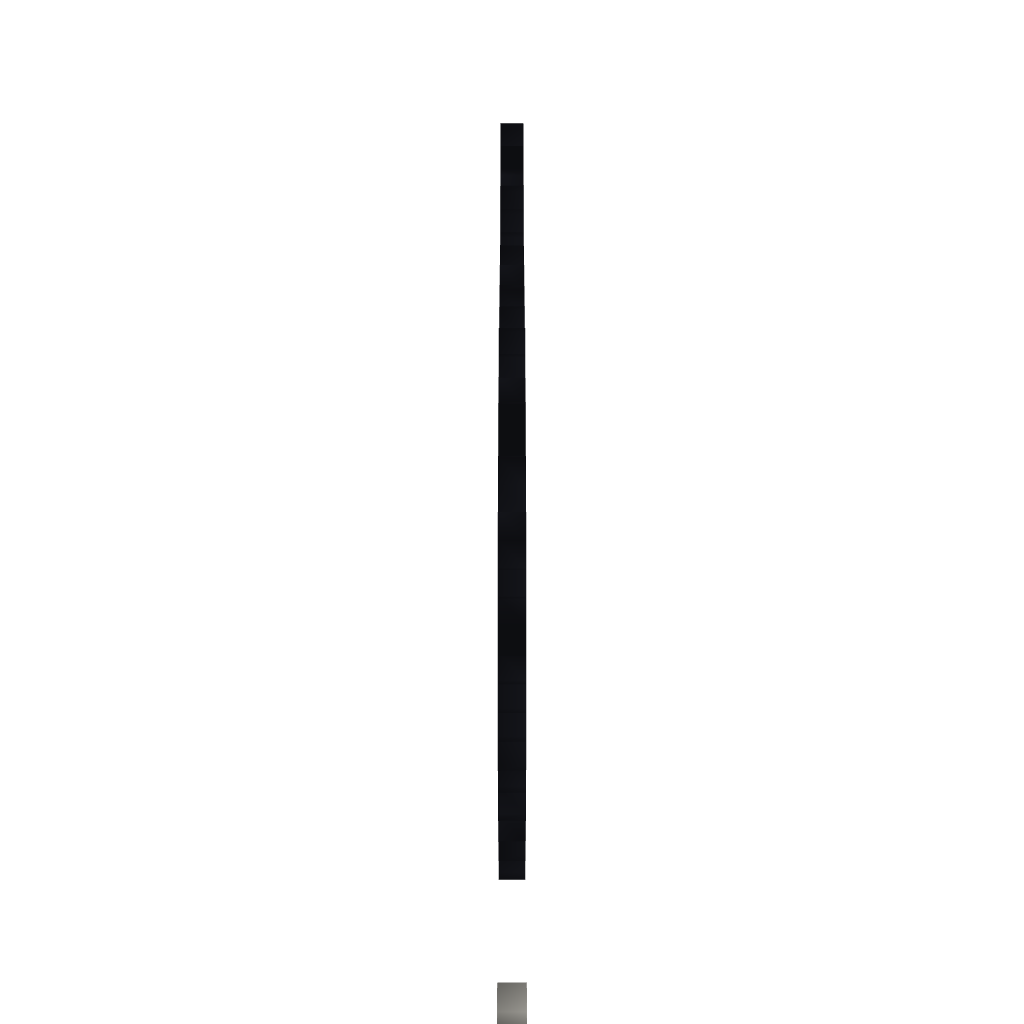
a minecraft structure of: Chrono Trigger - Nu